Interaction volume radius: 5 \u00c5
Interaction volume height: 10 \u00c5
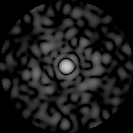
Disorder parameter: 0.836